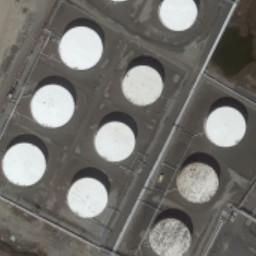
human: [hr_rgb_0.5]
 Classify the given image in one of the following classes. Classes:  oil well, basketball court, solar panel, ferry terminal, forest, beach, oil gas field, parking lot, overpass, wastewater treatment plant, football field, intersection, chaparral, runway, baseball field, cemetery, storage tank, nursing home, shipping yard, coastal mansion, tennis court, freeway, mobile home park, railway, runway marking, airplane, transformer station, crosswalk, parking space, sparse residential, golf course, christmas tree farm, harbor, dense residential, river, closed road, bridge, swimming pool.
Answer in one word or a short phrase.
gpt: storage tank